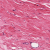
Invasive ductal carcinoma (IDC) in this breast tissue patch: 0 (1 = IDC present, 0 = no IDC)